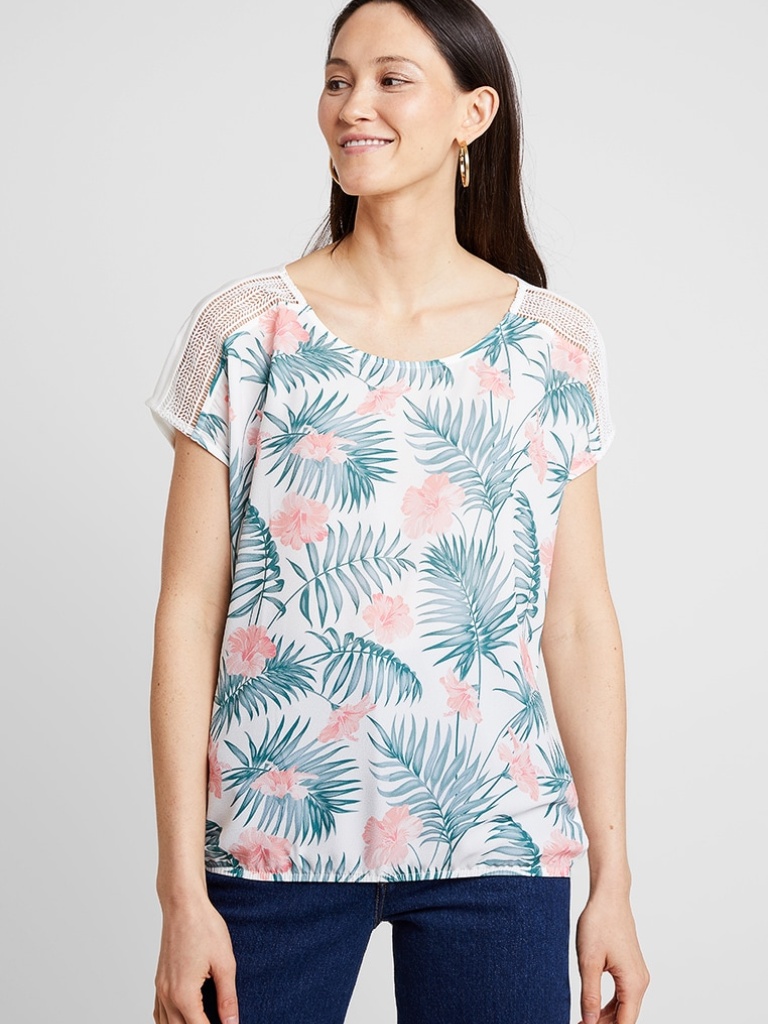
cotton relaxed a long-sleeved with the sleeves down waist length Untucked crew t-shirt